Interaction volume radius: 5 \u00c5
Interaction volume height: 25 \u00c5
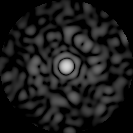
Disorder parameter: 0.8299